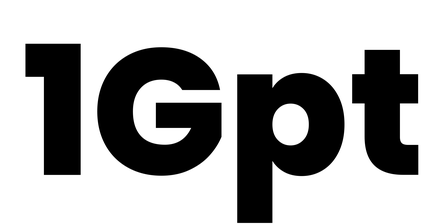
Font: Poppins-ExtraBold